Question: I am trying to run a script via on a Intel i7 PC.
I downloaded the application, run it and copied the files to 'C:\Program Files'.
When I select the interpreter the import package that is causing the problem (pandas) is included and can been found in site-packages.
The script has an import statement for pandas;
'''
import pandas as pd
from pandas import ExcelWriter
'''
and the error message is;
'''
"C:\Program Files\WinPython64\python-3.7.7.amd64\python.exe"
C:/Users/USER/Documents/Python_Code/Python3.6/Smartcharge_Data/Mean_Smartpings/Mean_Smart_Excel_v4.py
Traceback (most recent call last):
File
"C:/Users/USER/Documents/Python_Code/Python3.6/Smartcharge_Data/Mean_Smartpings/Mean_Smart_Excel_v4.py",
line 9, in <module>
import pandas as pd
File "C:\Program Files\WinPython64\python-3.7.7.amd64\Lib\site-packages\pandas\__init__.py", line
55, in <module>
from pandas.core.api import (
File "C:\Program Files\WinPython64\python-3.7.7.amd64\Lib\site-packages\pandas\corepi.py", line
29, in <module>
from pandas.core.groupby import Grouper, NamedAgg
File "C:\Program Files\WinPython64\python-3.7.7.amd64\Lib\site-
packages\pandas\core\groupby\__init__.py", line 1, in <module>
from pandas.core.groupby.generic import DataFrameGroupBy, NamedAgg, SeriesGroupBy
File "C:\Program Files\WinPython64\python-3.7.7.amd64\Lib\site-
packages\pandas\core\groupby\generic.py", line 60, in <module>
from pandas.core.frame import DataFrame
File "C:\Program Files\WinPython64\python-3.7.7.amd64\Lib\site-packages\pandas\core
rame.py", line
124, in <module>
from pandas.core.series import Series
File "C:\Program Files\WinPython64\python-3.7.7.amd64\Lib\site-packages\pandas\core\series.py",
line 4572, in <module>
Series._add_series_or_dataframe_operations()
File "C:\Program Files\WinPython64\python-3.7.7.amd64\Lib\site-packages\pandas\core\generic.py",
line 10349, in _add_series_or_dataframe_operations
from pandas.core.window import EWM, Expanding, Rolling, Window
File "C:\Program Files\WinPython64\python-3.7.7.amd64\Lib\site-
packages\pandas\core\window\__init__.py", line 1, in <module>
from pandas.core.window.ewm import EWM # noqa:F401
File "C:\Program Files\WinPython64\python-3.7.7.amd64\Lib\site-packages\pandas\core\window\ewm.py",
line 5, in <module>
import pandas._libs.window.aggregations as window_aggregations
ImportError: DLL load failed: The specified module could not be found.
Process finished with exit code 1
'''
I have tried adding the file path for the DLLs
( i.e. C:\Program Files\WinPython64\python-3.7.7.amd64\DLLs)
onto the Path in User Variables and restarting but this does not work.
I have not included the entire Python script as it works perfectly well with python-3.7.1-amd64 and pycharms-20183.3.5 x64 so I don't think the script is the problem.
If it try to install pandas via pip it says that this requirement is already satisfied.
If I uninstall pandas then the error message is much shorter as shown in the attached image.

Running a simple script that uses pandas;
'''
dict = {"country": ["Brazil", "Russia", "India", "China", "South Africa"],
"capital": ["Brasilia", "Moscow", "New Dehli", "Beijing", "Pretoria"],
"area": [8.516, 17.10, 3.286, 9.597, 1.221],
"population": [200.4, 143.5, 1252, 1357, 52.98] }
import pandas as pd
brics = pd.DataFrame(dict)
print(brics)
'''
Using the IDLE(Python GUI) works fine.
The method of installing Python has worked successfully on several other machines.
Does anyone have any ideas? I've asked my work colleagues but to no avail.
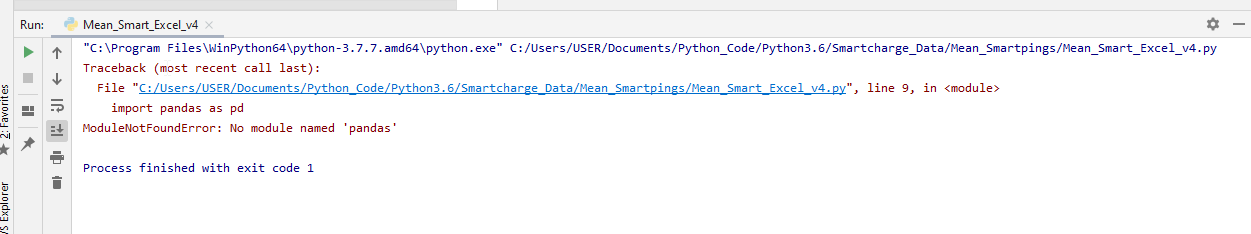
Answer: Thanks to Nullman for your comment, I've now solved the issue. I stalled a vc_redist_x64.exe, for here;
<URL>
as suggested at the bottom of this page;
<URL>
Thanks